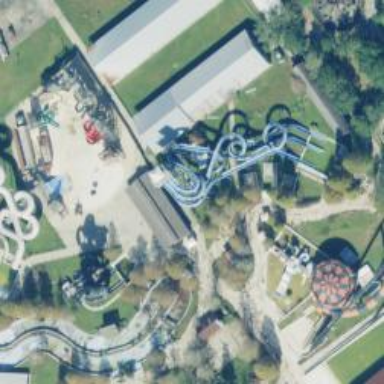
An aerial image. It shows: Water slide attraction.